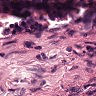
Metastatic tissue present: no